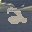
Label: 2